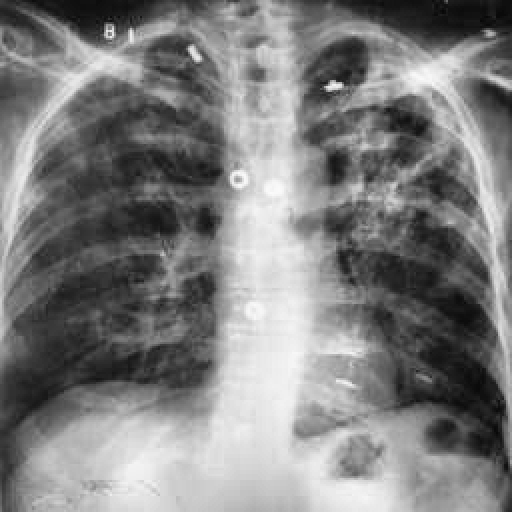
Finding: TUBERCULOSIS